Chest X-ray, AP view. Patient: 38 years old, sex F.
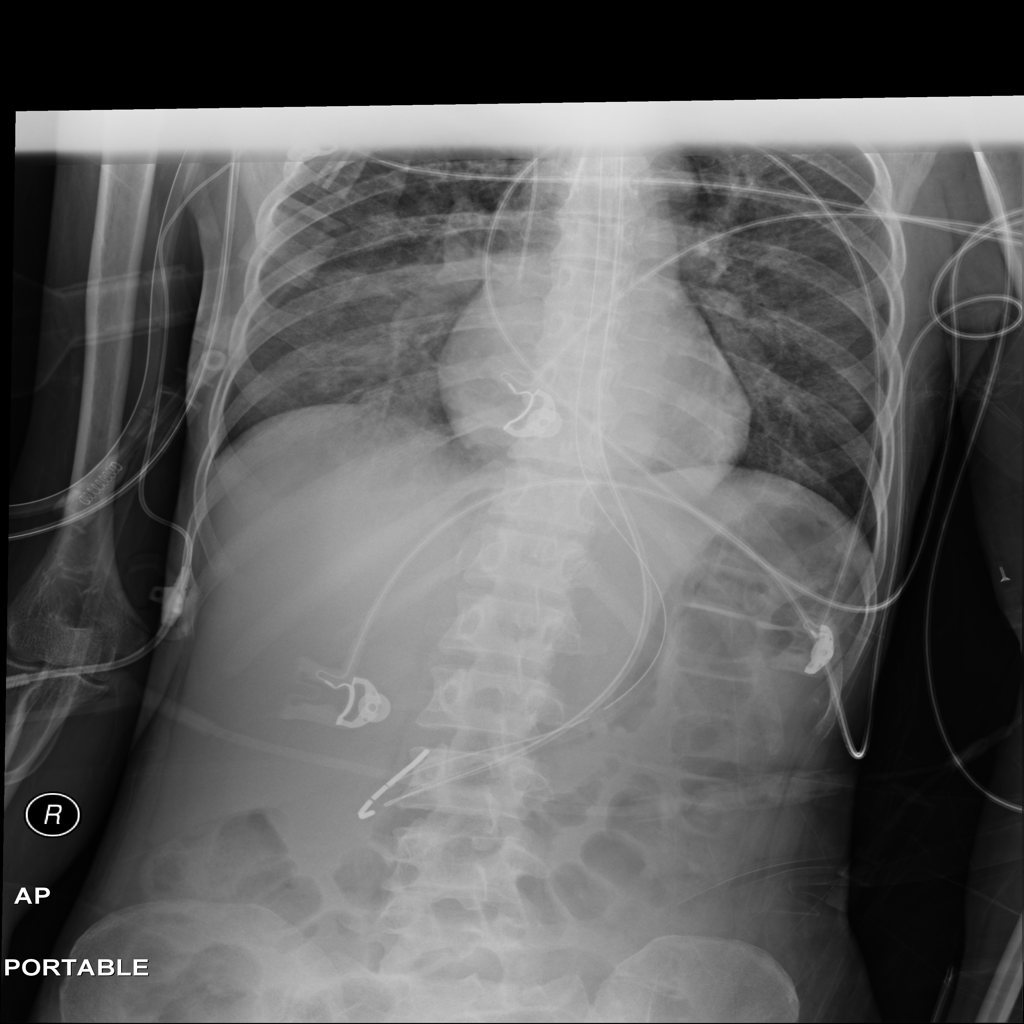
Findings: Infiltration